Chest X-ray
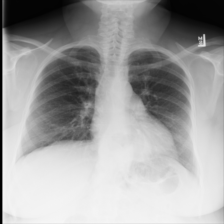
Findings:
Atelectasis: negative
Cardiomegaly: negative
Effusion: negative
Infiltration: negative
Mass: negative
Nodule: negative
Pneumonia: negative
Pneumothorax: negative
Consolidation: negative
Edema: negative
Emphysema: negative
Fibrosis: negative
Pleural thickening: negative
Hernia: positive